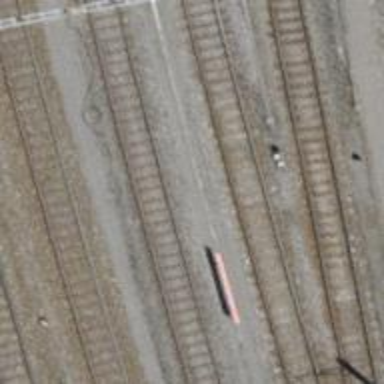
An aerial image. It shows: Electrified rail siding with contact line.